Question: Currently I've this query:
'''
SELECT l.klantId,
bh.rechten,
kg.voornaam,
kg.achternaam,
kg.woonplaats,
kg.telefoonnr,
og.klantbericht,
s.klantstatus
FROM login l
INNER JOIN klantGegevens kg
ON l.klantId = kg.klantid
INNER JOIN bevoegdheden bh
ON l.rechten = bh.id
INNER JOIN orderGegevens og
ON og.loginNr = l.klantid
INNER JOIN status s
ON s.id = og.klantstatus
WHERE l.klantid = 1
'''

I only want to receive the last ordernr from a klantid. What's the right way to do this. I've already tried this with "last()" but that doesn't work.
Thankss
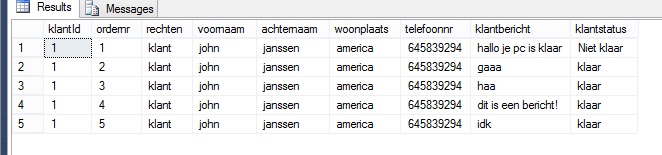
Answer: '''
select top 1
l.klantId, bh.rechten, kg.voornaam, kg.achternaam, kg.woonplaats, kg.telefoonnr, og.klantbericht, s.klantstatus
from login l
inner join klantGegevens kg on l.klantId=kg.klantid
inner join bevoegdheden bh on l.rechten=bh.id
inner join orderGegevens og on og.loginNr=l.klantid
inner join status s on s.id=og.klantstatus
where l.klantid=1
order by ordernr desc
'''